Три маленьких шарика, массы которых равны $m$, $2 m$ и $5 m$, имеют электрический заряд $q$, $q$ и $2 q$ соответственно и расположены вдоль одной прямой (см. рисунок).  Вначале расстояние между соседними шариками равно $l$, а сами шарики закреплены неподвижно. Затем шарики отпускают.
Найдите суммарную кинетическую энергию шариков после разлета их на большое расстояние.
Найдите скорости шариков, когда они находятся на большом удалении друг от друга. Считайте, что при разлете шарики все время остаются на одной прямой.
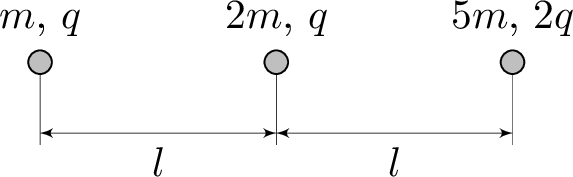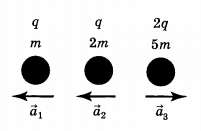
Найдите суммарную кинетическую энергию шариков после разлета их на большое расстояние.
Решение: После разлета на большие расстояния суммарная кинетическая энергия шариков будет равна начальной энергии электростатического взаимодействия зарядов: $$ W=\frac{1}{4 \pi \varepsilon_{0}}\left(\frac{q^{2}}{l}+\frac{2 q^{2}}{l}+\frac{2 q^{2}}{2 l}\right)=\frac{q^{2}}{\pi \varepsilon_{0} l}. $$
Ответ: $$ W=\frac{q^{2}}{\pi \varepsilon_{0} l}. $$

Найдите скорости шариков, когда они находятся на большом удалении друг от друга.
Решение: Для ответа на второй вопрос найдем ускорения шариков сразу после того, как их отпустили: $$ m a_{1}=\frac{1}{4 \pi \varepsilon_{0}}\left(\frac{q^{2}}{l^{2}}+\frac{2 q^{2}}{4 l^{2}}\right)=\frac{1}{4 \pi \varepsilon_{0}} \frac{3 q^{2}}{2 l^{2}}, \text { т. е. } a_{1}=\frac{1}{4 \pi \varepsilon_{0}} \frac{3 q^2}{2 l^2 m}. $$ Аналогично $$ a_{2}=\frac{1}{4 \pi \varepsilon_{0}} \frac{q^{2}}{2 l^{2} m}, a_{3}=\frac{1}{4 \pi \varepsilon_{0}} \frac{q^{2}}{2 l^{2} m}. $$  Видно, что крайние шарики начали двигаться относительно среднего в разные стороны с одинаковым ускорением (см. рисунок выше) $$ a=a_{1}-a_{2}=a_{3}-a_{2}=\frac{1}{4 \pi \varepsilon_{0}} \frac{q^{2}}{l^{2} m}, $$ следовательно, расстояния от каждого из них до среднего шарика будут все время одинаковыми. Отношение скоростей шариков будет таким же, как отношения их ускорений: $$ v_{1}: v_{2}: v_{3}=3: 1: 1. $$ Запишем закон сохранения энергии $$ \frac{m(3 v)^{2}}{2}+\frac{2 m v^{2}}{2}+\frac{5 m v^{2}}{2}=\frac{q^{2}}{\pi \varepsilon_{0} l}. $$ Отсюда $$ v=\sqrt{\frac{q^{2}}{8 \pi \varepsilon_{0} m l}} $$ и соответственно $$ v_{1}=3 \sqrt{\frac{q^{2}}{8 \pi \varepsilon_{0} m l}}, v_{2}=v_{3}=\sqrt{\frac{q^{2}}{8 \pi \varepsilon_{0} m l}}. $$
Ответ: $$ v_{1}=3 \sqrt{\frac{q^{2}}{8 \pi \varepsilon_{0} m l}}. $$ $$ v_{2}=v_{3}=\sqrt{\frac{q^{2}}{8 \pi \varepsilon_{0} m l}}. $$
Темы:
T, Механика, Кинематика, Всероссийские